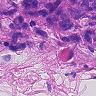
Metastatic tissue present: yes